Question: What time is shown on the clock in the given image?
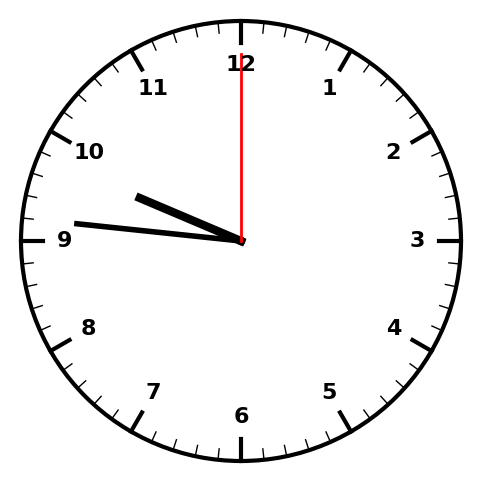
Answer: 09:46:00